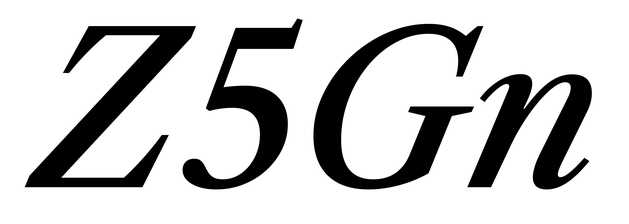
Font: LibreCaslonText-Italic_Medium_Italic